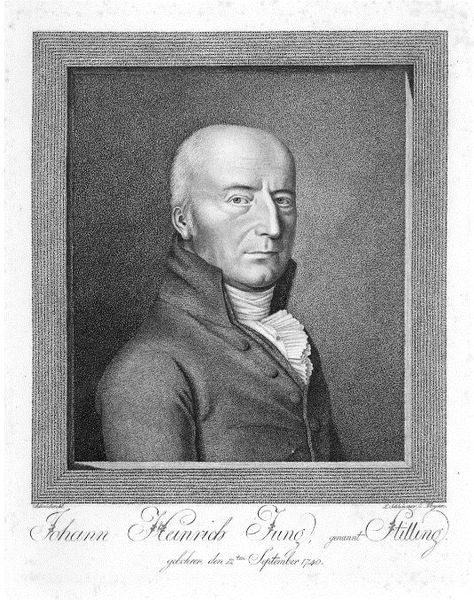
Titel: Heinrich Jung-Stilling
Künstler: Leonhard Schlemmer
Standort: Karlsruhe
Institution: Staatliche Kunsthalle Karlsruhe
Schlagwörter: kopf, mann, weiß, grau, hintergrund, mund, nase, ohr, schwarz, stirn, zeichnung, blick, tuch, rock, schleife, alt, anzug, hemd, jacke, jung, augen, falten, gesicht, kragen, rahmen, bild, bildnis, herr, portrait, porträt, mantel, augenbrauen, kinn, knopf, lippen, ohren, rokoko, schulter, schrift, wangen, graphik, kahl, klein, frack, langeweile, steif, streng, brauen, glatze, halstuch, rüsche, knöpfe, name, unterschrift, druck, schwarz-weiß, radierung, stich, hakennase, text, uniform, buchstabe, selbstbildnis, bürgertum, stehkragen, krause, franz, halbglatze, schnörkel, kravatte, halbprofil, neutral, kin, plissee, kupferstich, krumm, johann, legende, jabot, heinrich, kahlkopf, aermel, stillung, n, stilling, glatz, semiprofil, kleines ohr, hitting, alter walter, kleine ohtren, fano, johann heinrich, fung, johann heinrich jung, schavatte, gesicht#bildnis, hohann, potraait